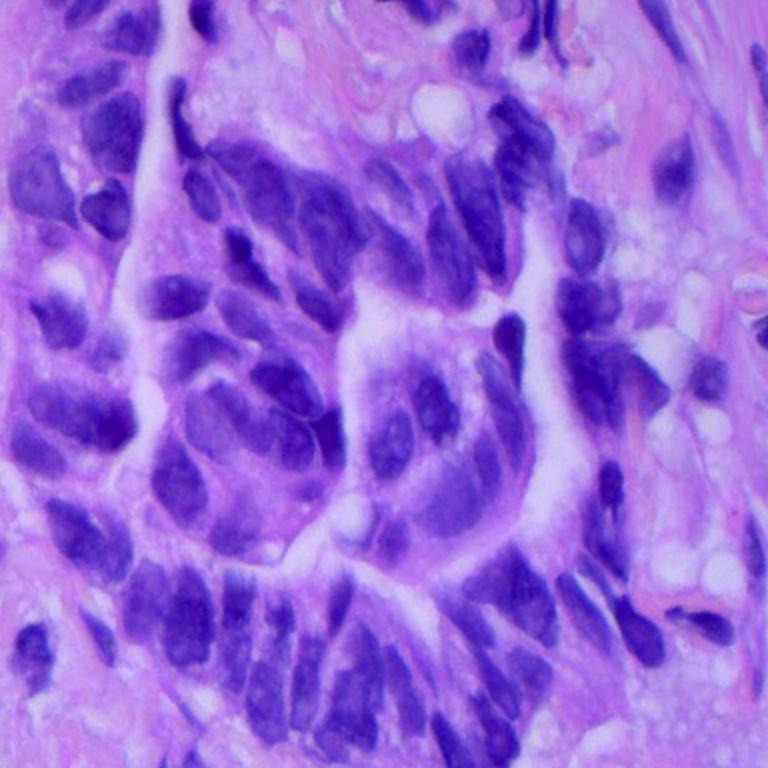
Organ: lung
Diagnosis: adenocarcinomas